Question: I am getting when I add this line:
'''
locMan = [[CLLocationManager alloc] init];
'''
To the 'viewDidLoad' method inside of my .m file I get some errors that I have never seen before. Here are the errors:

I cannot for the life of me figure out why adding that line is causing problems. If anyone can shed some light I would be very grateful.
I have this header file:
'''
#import <UIKit/UIKit.h>
#import "CoreLocation/CoreLocation.h"
@interface RobotWarsViewController : UIViewController
<CLLocationManagerDelegate> {
CLLocationManager *locMan;
// Current Location View
IBOutlet UIView *currentLocationView;
IBOutlet UILabel *currentLocationLabel;
}
@property (assign, nonatomic) UIView *currentLocationView;
@property (assign, nonatomic) UILabel *currentLocationLabel;
@property (assign, nonatomic) CLLocationManager *locMan;
- (IBAction)dropEMP:(id)sender;
- (IBAction)armEMP:(id)sender;
@end
'''
And this .m file:
'''
#import "RobotWarsViewController.h"
@implementation RobotWarsViewController
@synthesize locMan;
@synthesize currentLocationView;
@synthesize currentLocationLabel;
- (void)viewDidLoad {
[super viewDidLoad];
locMan = [[CLLocationManager alloc] init];
// locMan.delegate = self;
}
- (IBAction)dropEMP:(id)sender{
NSLog(@"Boo");
}
- (IBAction)armEMP:(id)sender{
NSLog(@"boo");
}
- (void)locationManager:(CLLocationManager *)manager
didUpdateToLocation:(CLLocation *)newLocation
fromLocation:(CLLocation *)oldLocation {
NSLog(@"location update");
}
- (void)didReceiveMemoryWarning {
// Releases the view if it doesn't have a superview.
[super didReceiveMemoryWarning];
// Release any cached data, images, etc that aren't in use.
}
- (void)viewDidUnload {
// Release any retained subviews of the main view.
// e.g. self.myOutlet = nil;
}
- (void)dealloc {
[super dealloc];
[currentLocationView release];
[currentLocationLabel release];
}
@end
'''
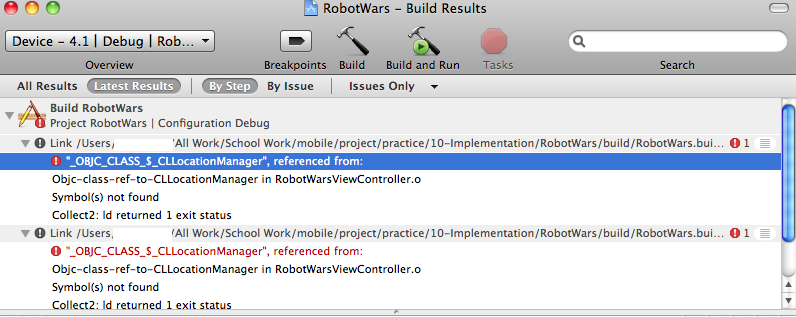
Answer: Did you add the CoreLocation framework to your project?
Expand the Frameworks group, and see if CoreLocation is listed there. If not, right click on it, and add.